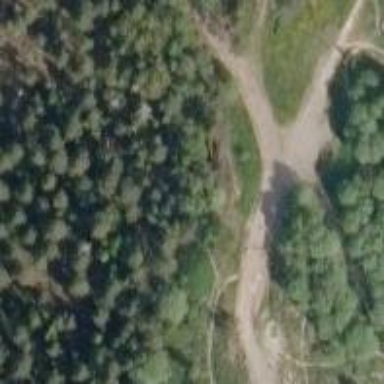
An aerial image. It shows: Disc golf course for leisure activity.